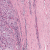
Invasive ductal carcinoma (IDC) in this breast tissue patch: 1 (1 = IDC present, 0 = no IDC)